Question: I am trying to build a statistical model that would detect the likelyhood of an interaction with a rod within a cone of variance.
I have managed to create the circle within a matrix, but I want to differentiate the inside, from the outside of the circle. Is there a method by which I could make everything outside of the circle function a separate value?
Here is what I have so far:
'''
import numpy as np
import matplotlib.pyplot as plt
def my_unit_circle(r):
d = 2*r + 1
rx, ry = d/2, d/2
x, y = np.indices((d, d))
return (np.abs(np.hypot(rx - x, ry - y)-r) < 0.5).astype(int)
model = my_unit_circle(300)
model[300:325,0:600] = 2
plt.matshow(model)
plt.show()'''
'''
Which gives me this:

Thank you in advance for any help.
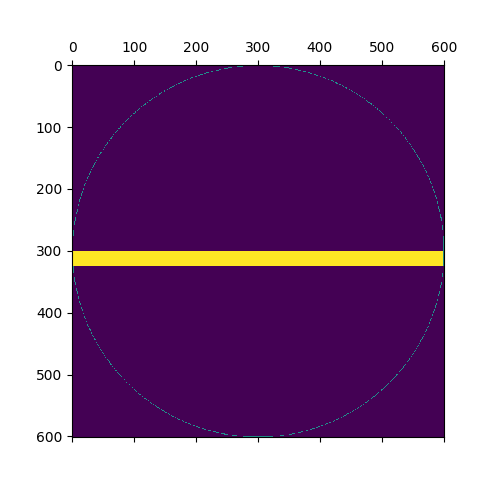
Answer: 'np.where' can be used to create an array with values depending on a condition:
'''
import numpy as np
import matplotlib.pyplot as plt
def my_unit_circle(r):
d = 2*r + 1
rx, ry = d/2, d/2
x, y = np.indices((d, d))
return np.where(np.hypot(rx - x, ry - y) < r, 1, 0)
model = my_unit_circle(300)
model[300:325,0:600] = 2
plt.matshow(model)
plt.show()
'''
<URL>